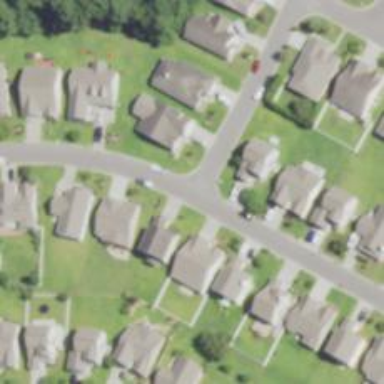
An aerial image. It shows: Neighborhood.